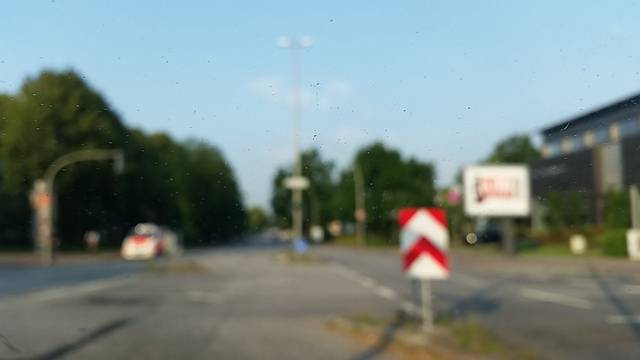
Region: Germany
Coordinates: 53.617, 10.006